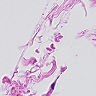
Metastatic tissue present: no